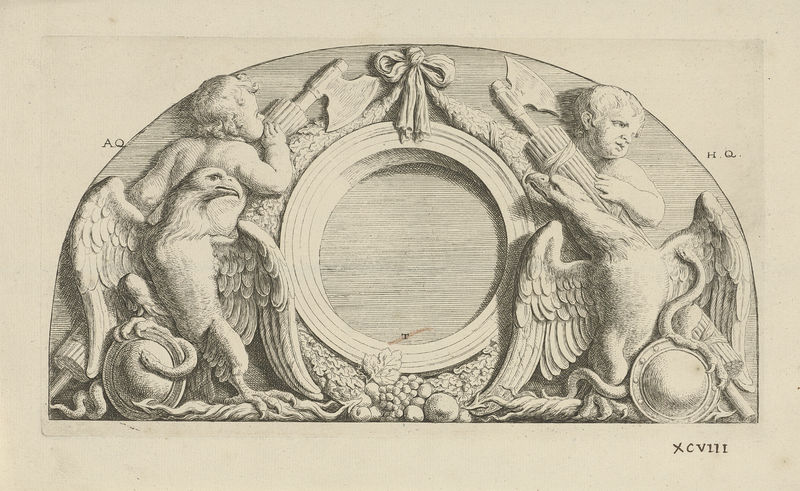
Titel: Venster met adelaars en slangen
Künstler: Hubert Quellinus
Standort: Amsterdam
Institution: Rijksmuseum
Schlagwörter: adler, flügel, holz, skizze, zeichnung, obst, schleife, vögel, blatt, kinder, kreis, rund, engel, früchte, trauben, apfel, relief, schnabel, grafik, graphik, krieg, wein, datum, ring, masche, schild, medaillon, monogramm, radierung, hässlich, schlange, krallen, entwurf, kranz, weintrauben, axt, geier, schlangen, kralle, weinlaub, konsole, amor, putten, beil, putti, pfeil, weinblatt, römische zahlen, puten, äxte, monogramme